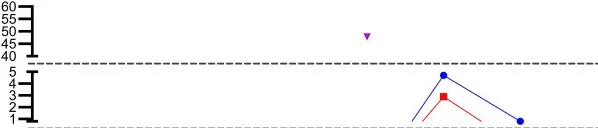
Timeline of the disease course and cfDNA trends. (B) cfDNA composition throughout the disease course.
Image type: chart (chart)